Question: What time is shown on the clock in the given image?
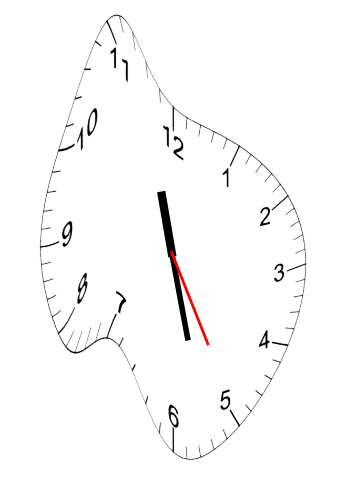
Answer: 11:27:25